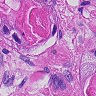
Metastatic tissue present: yes